Question: When I use IntelliJ IDEA to export signed Android app, I have option to generate one private keystore and many keys within it.
What is the function of these keys? Should I generate a new key for each app update and name it accordingly?
At the moment I am generating one keystore for each app.
---
Another question: When creating a new key, is the info from the image optional or obligatory?

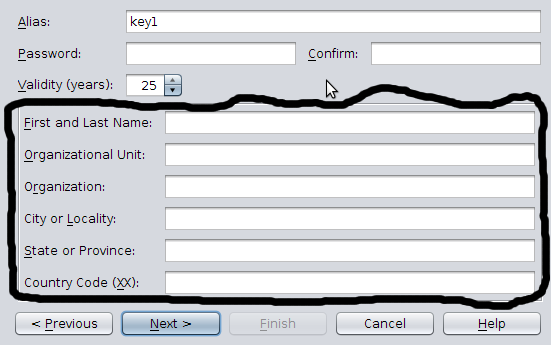
Answer: > 1- What is the function of these keys?
The Android system will not install or run an application that is not signed appropriately. This applies wherever the Android system is run, whether on an actual device or on the emulator. For this reason, you must set up signing for your application before you will be able to run or debug it on an emulator or device.
> 2- Should I generate a new key for
each app update and name it
accordingly?
no need to generate new key for each app. Yo can use the existing key that you have previously generated.
> 3- When creating a new key, is the
info from the image optional or
obligatory?
Yes this is optional. You have provide this information.
for more information..<URL>